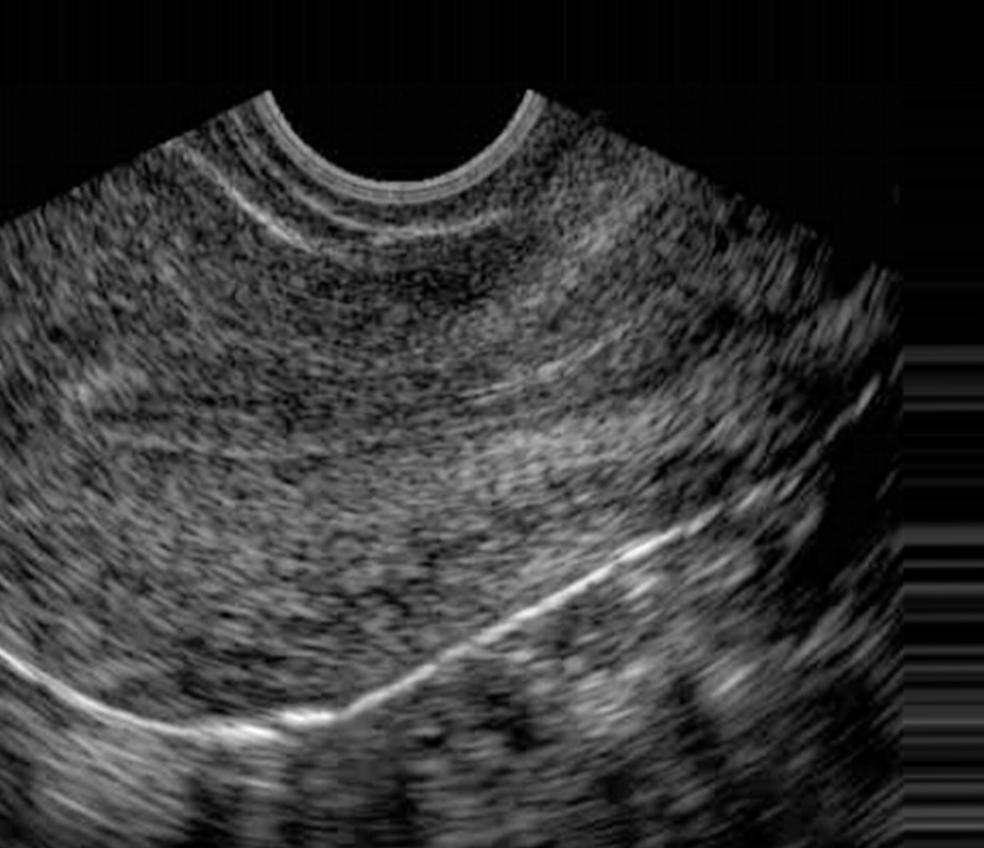
Label: notinfected